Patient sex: M
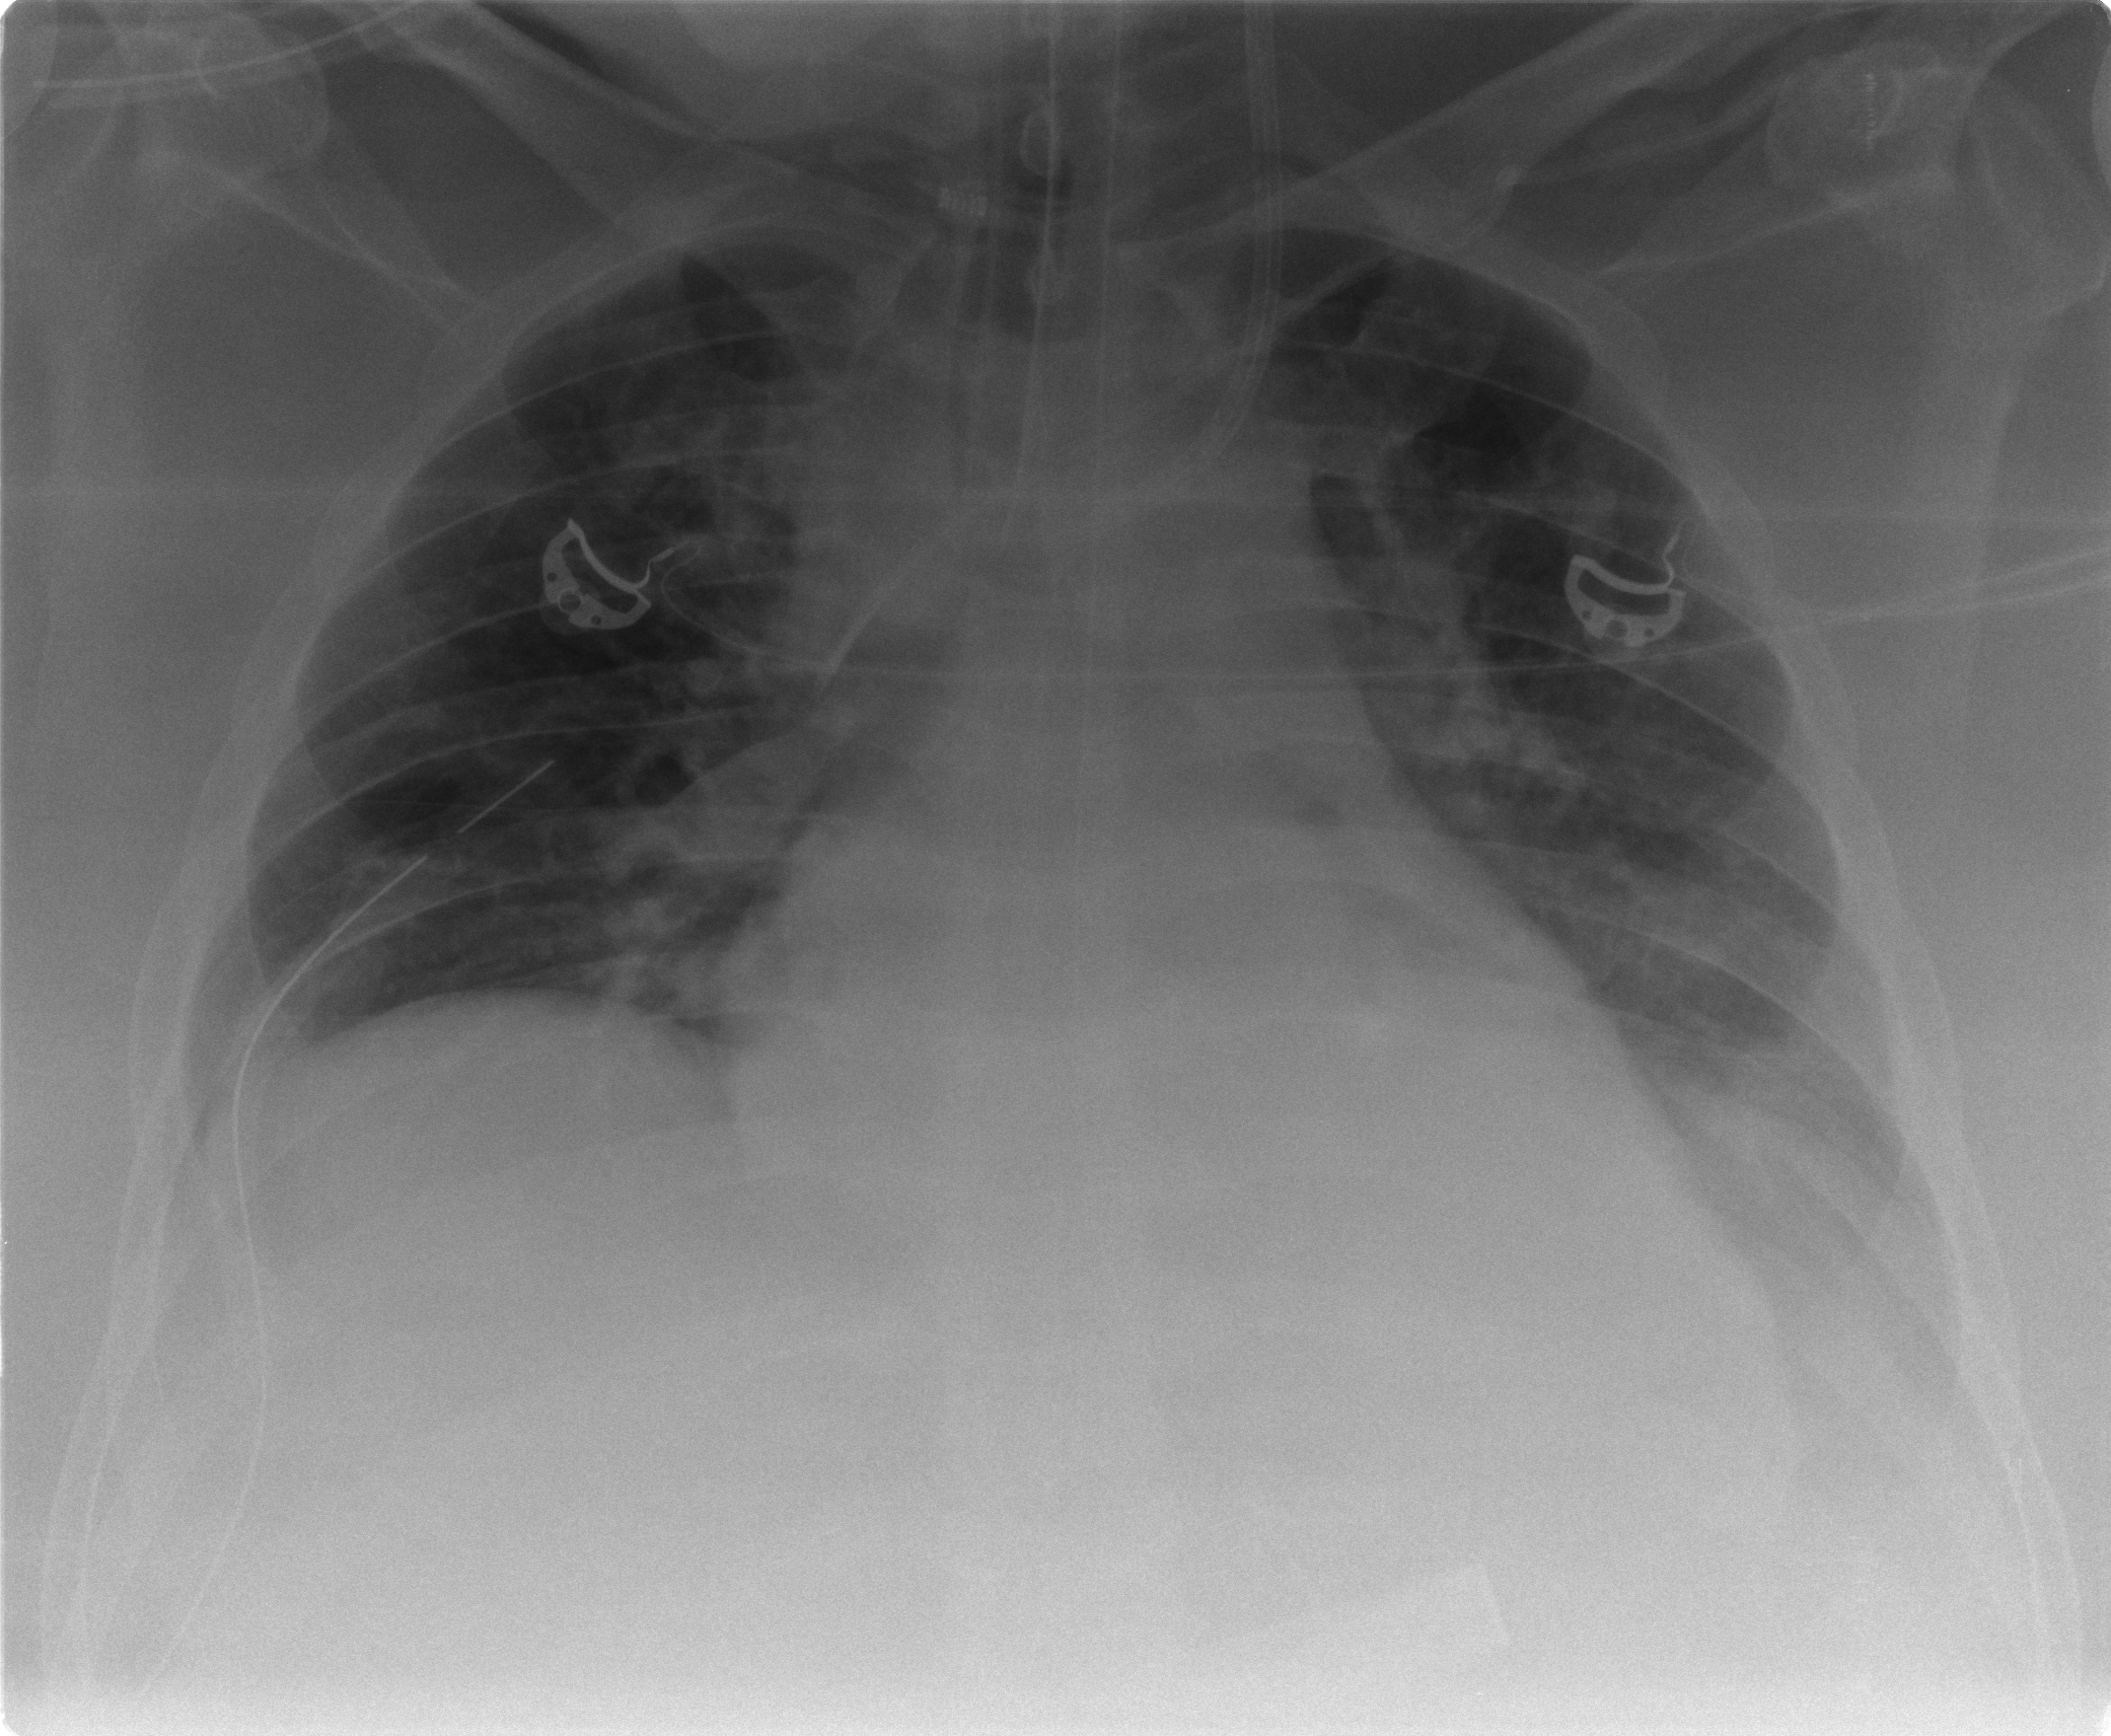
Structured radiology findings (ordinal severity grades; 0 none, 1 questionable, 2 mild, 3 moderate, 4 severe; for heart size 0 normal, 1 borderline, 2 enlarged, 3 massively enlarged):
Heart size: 0
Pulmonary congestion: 0
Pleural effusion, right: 0
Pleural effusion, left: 2
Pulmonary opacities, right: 0
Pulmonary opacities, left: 0
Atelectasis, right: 0
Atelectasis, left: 2